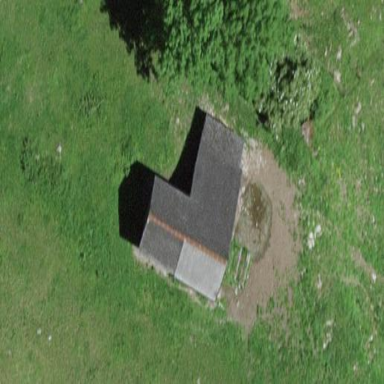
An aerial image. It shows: Barn.